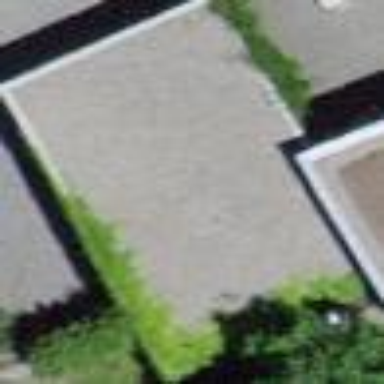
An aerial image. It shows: Building with flat roof.